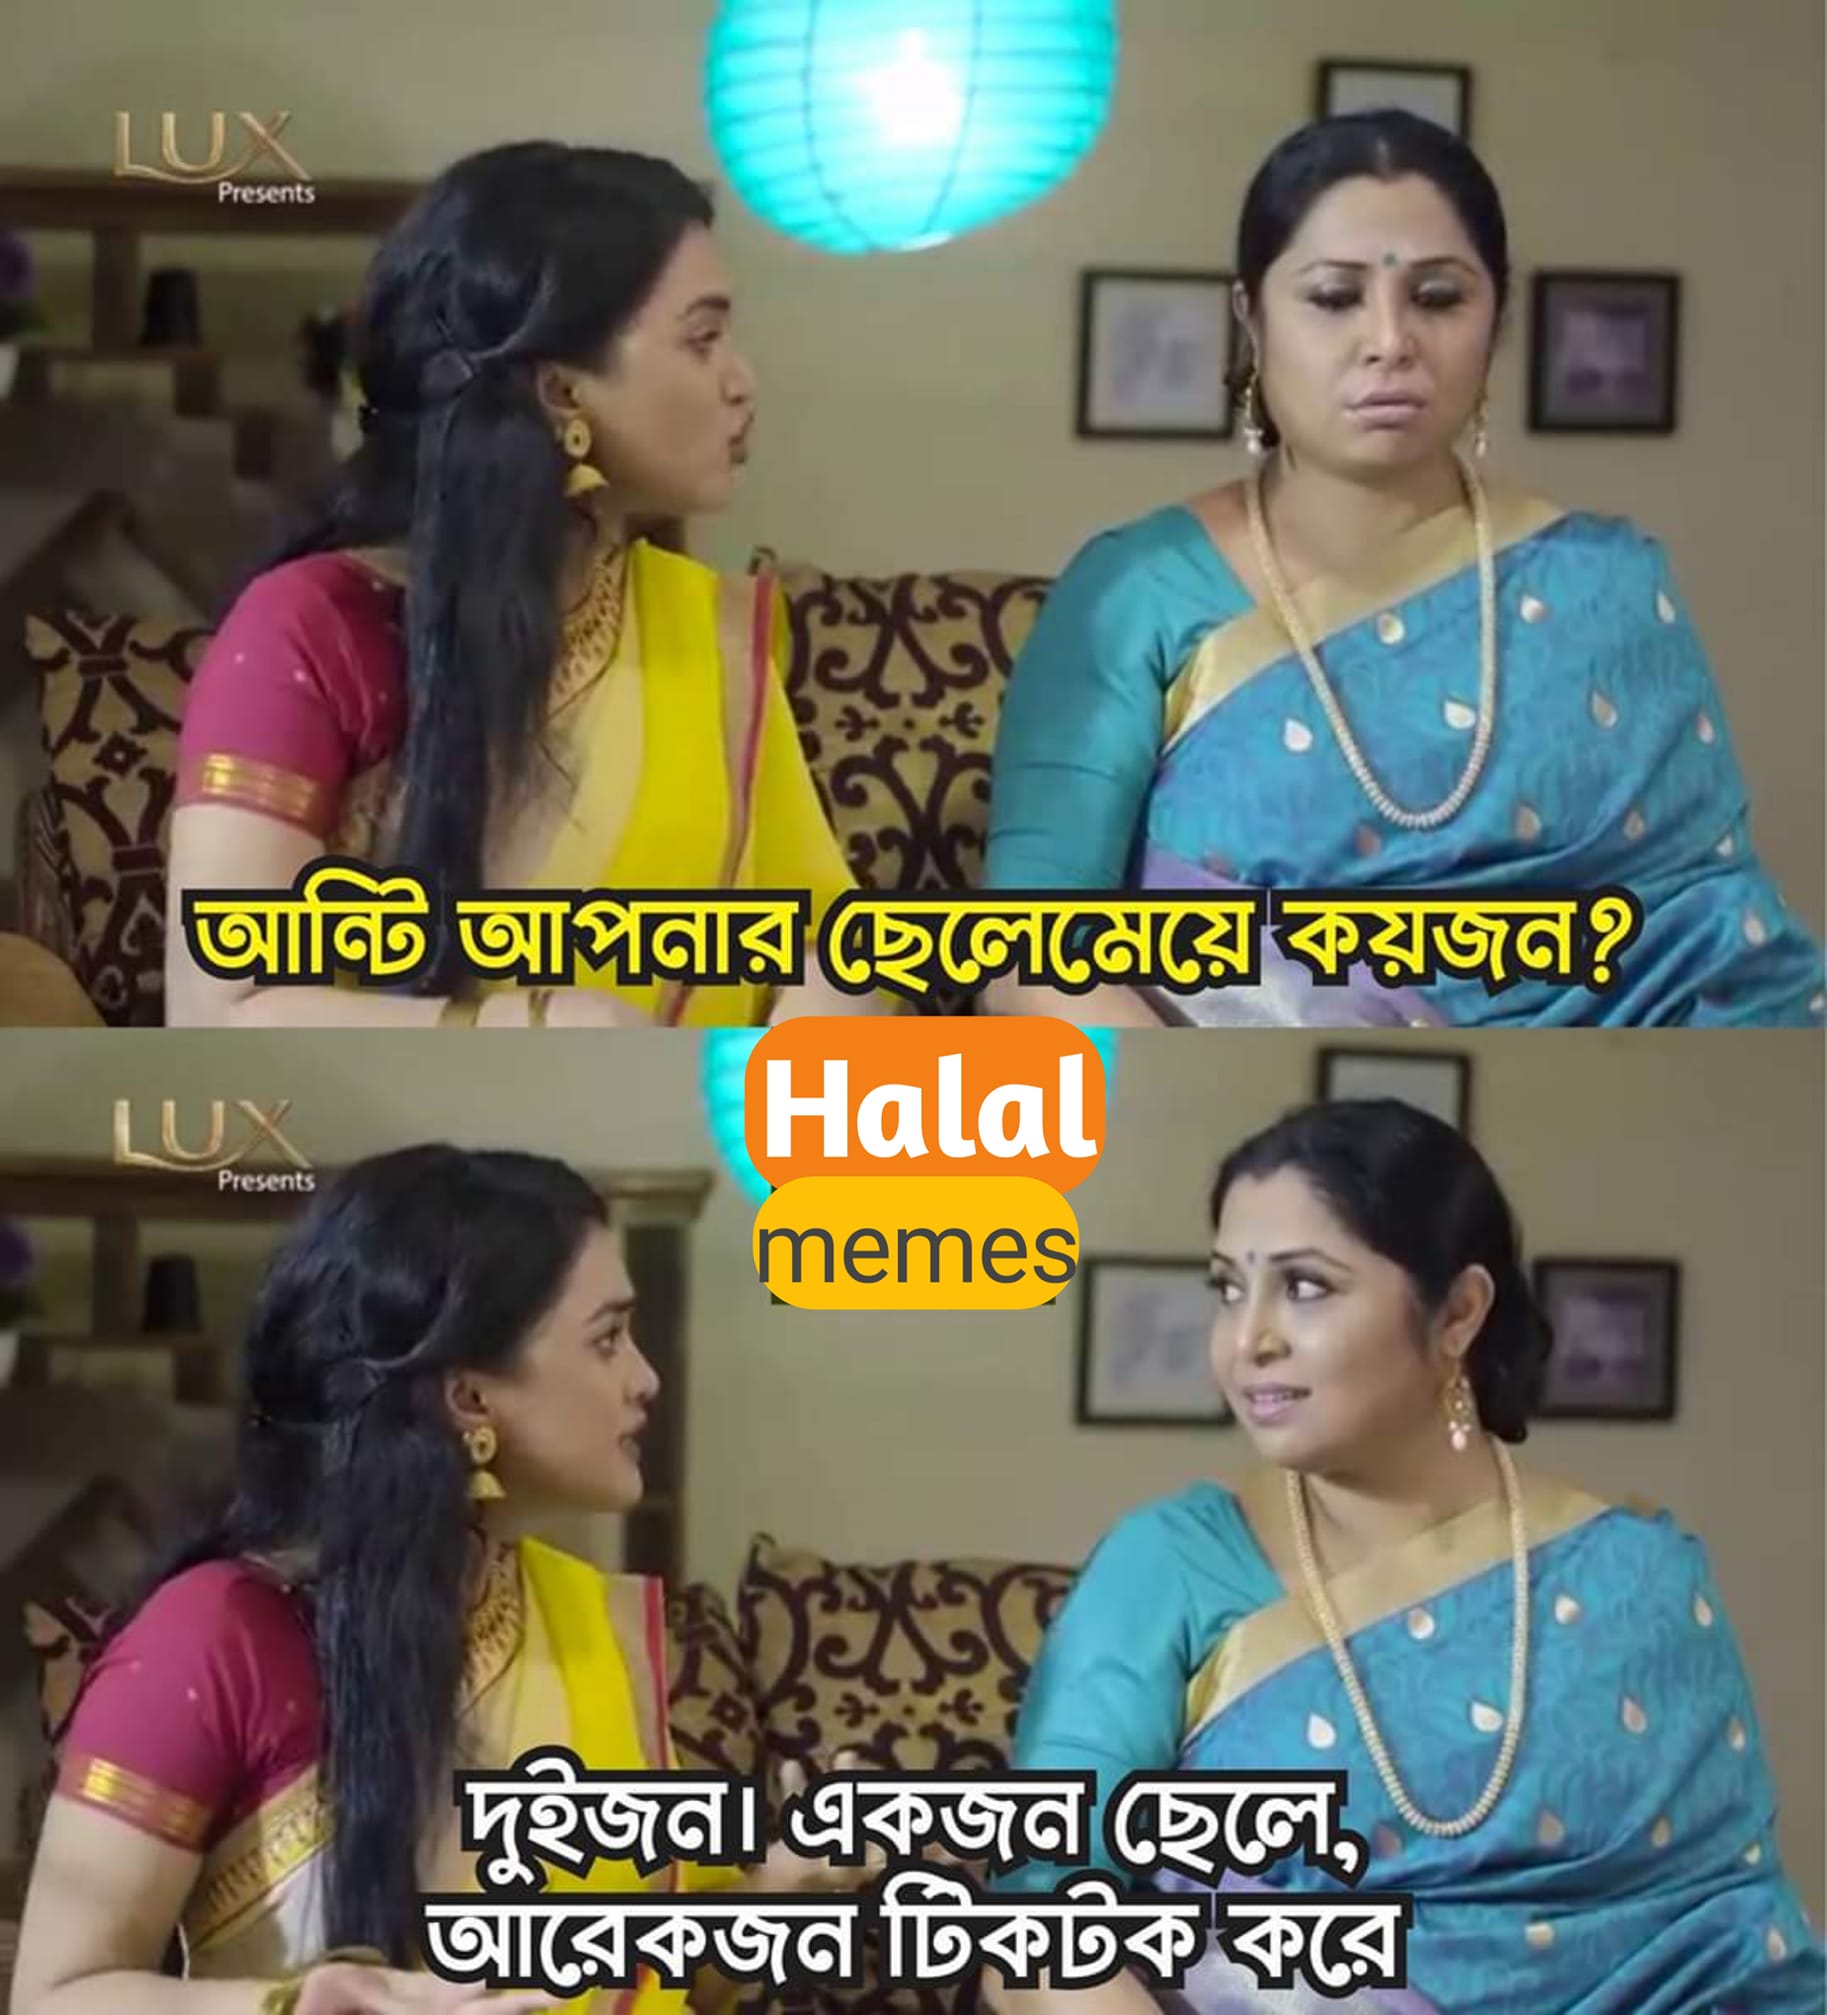
Caption: আন্টি আপনার ছেলেমেয়ে কয়জন?  দুইজন। একজন ছেলে, আরেকজন টিকটিক করে
Label: hate